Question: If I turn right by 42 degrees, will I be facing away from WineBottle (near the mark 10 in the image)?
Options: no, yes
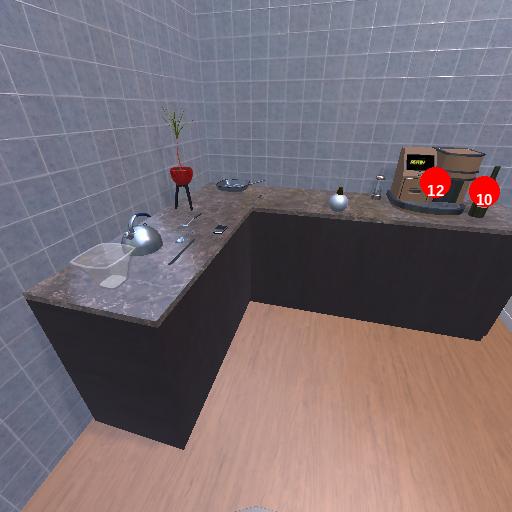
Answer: no